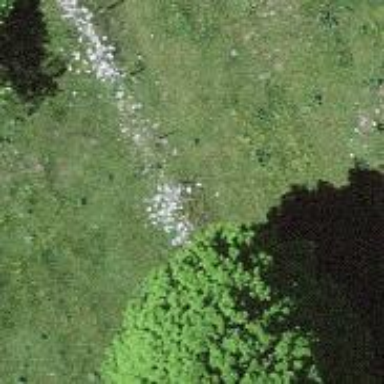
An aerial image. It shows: Dry stone wall barrier.